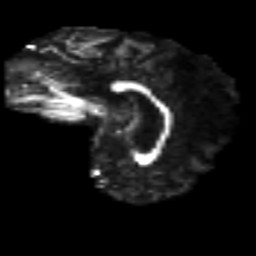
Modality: FA
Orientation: sagittal
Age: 41
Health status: ill
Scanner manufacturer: philips
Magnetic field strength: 3 T
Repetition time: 9 s
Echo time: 0.127 s